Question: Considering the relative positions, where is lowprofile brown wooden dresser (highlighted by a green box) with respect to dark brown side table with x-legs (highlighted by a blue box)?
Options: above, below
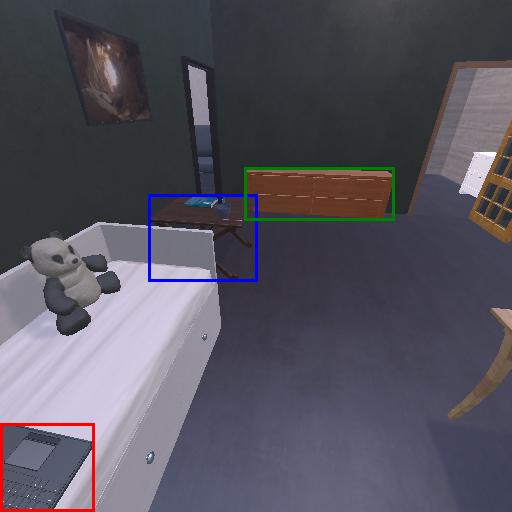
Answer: above